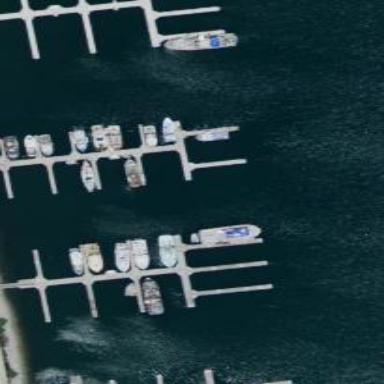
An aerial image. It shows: Man-made pier.